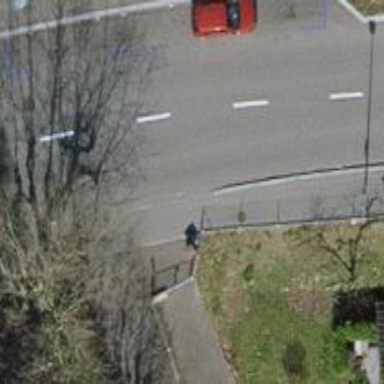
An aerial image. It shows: Kerb barrier.